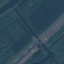
Land use / land cover class: Highway